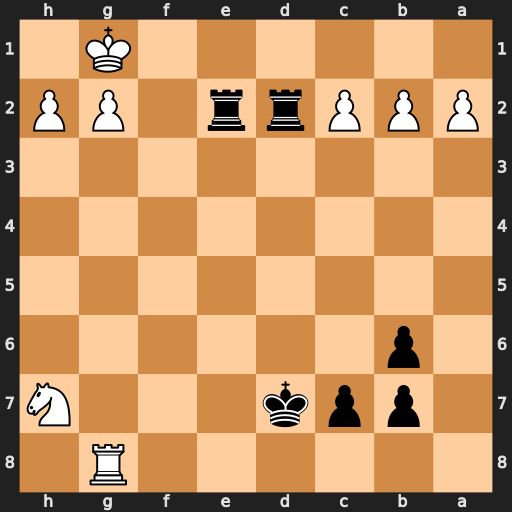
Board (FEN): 6R1/1ppk3N/1p6/8/8/8/PPPrr1PP/6K1
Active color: b
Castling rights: -
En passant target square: -
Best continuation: Rd1#